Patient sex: F
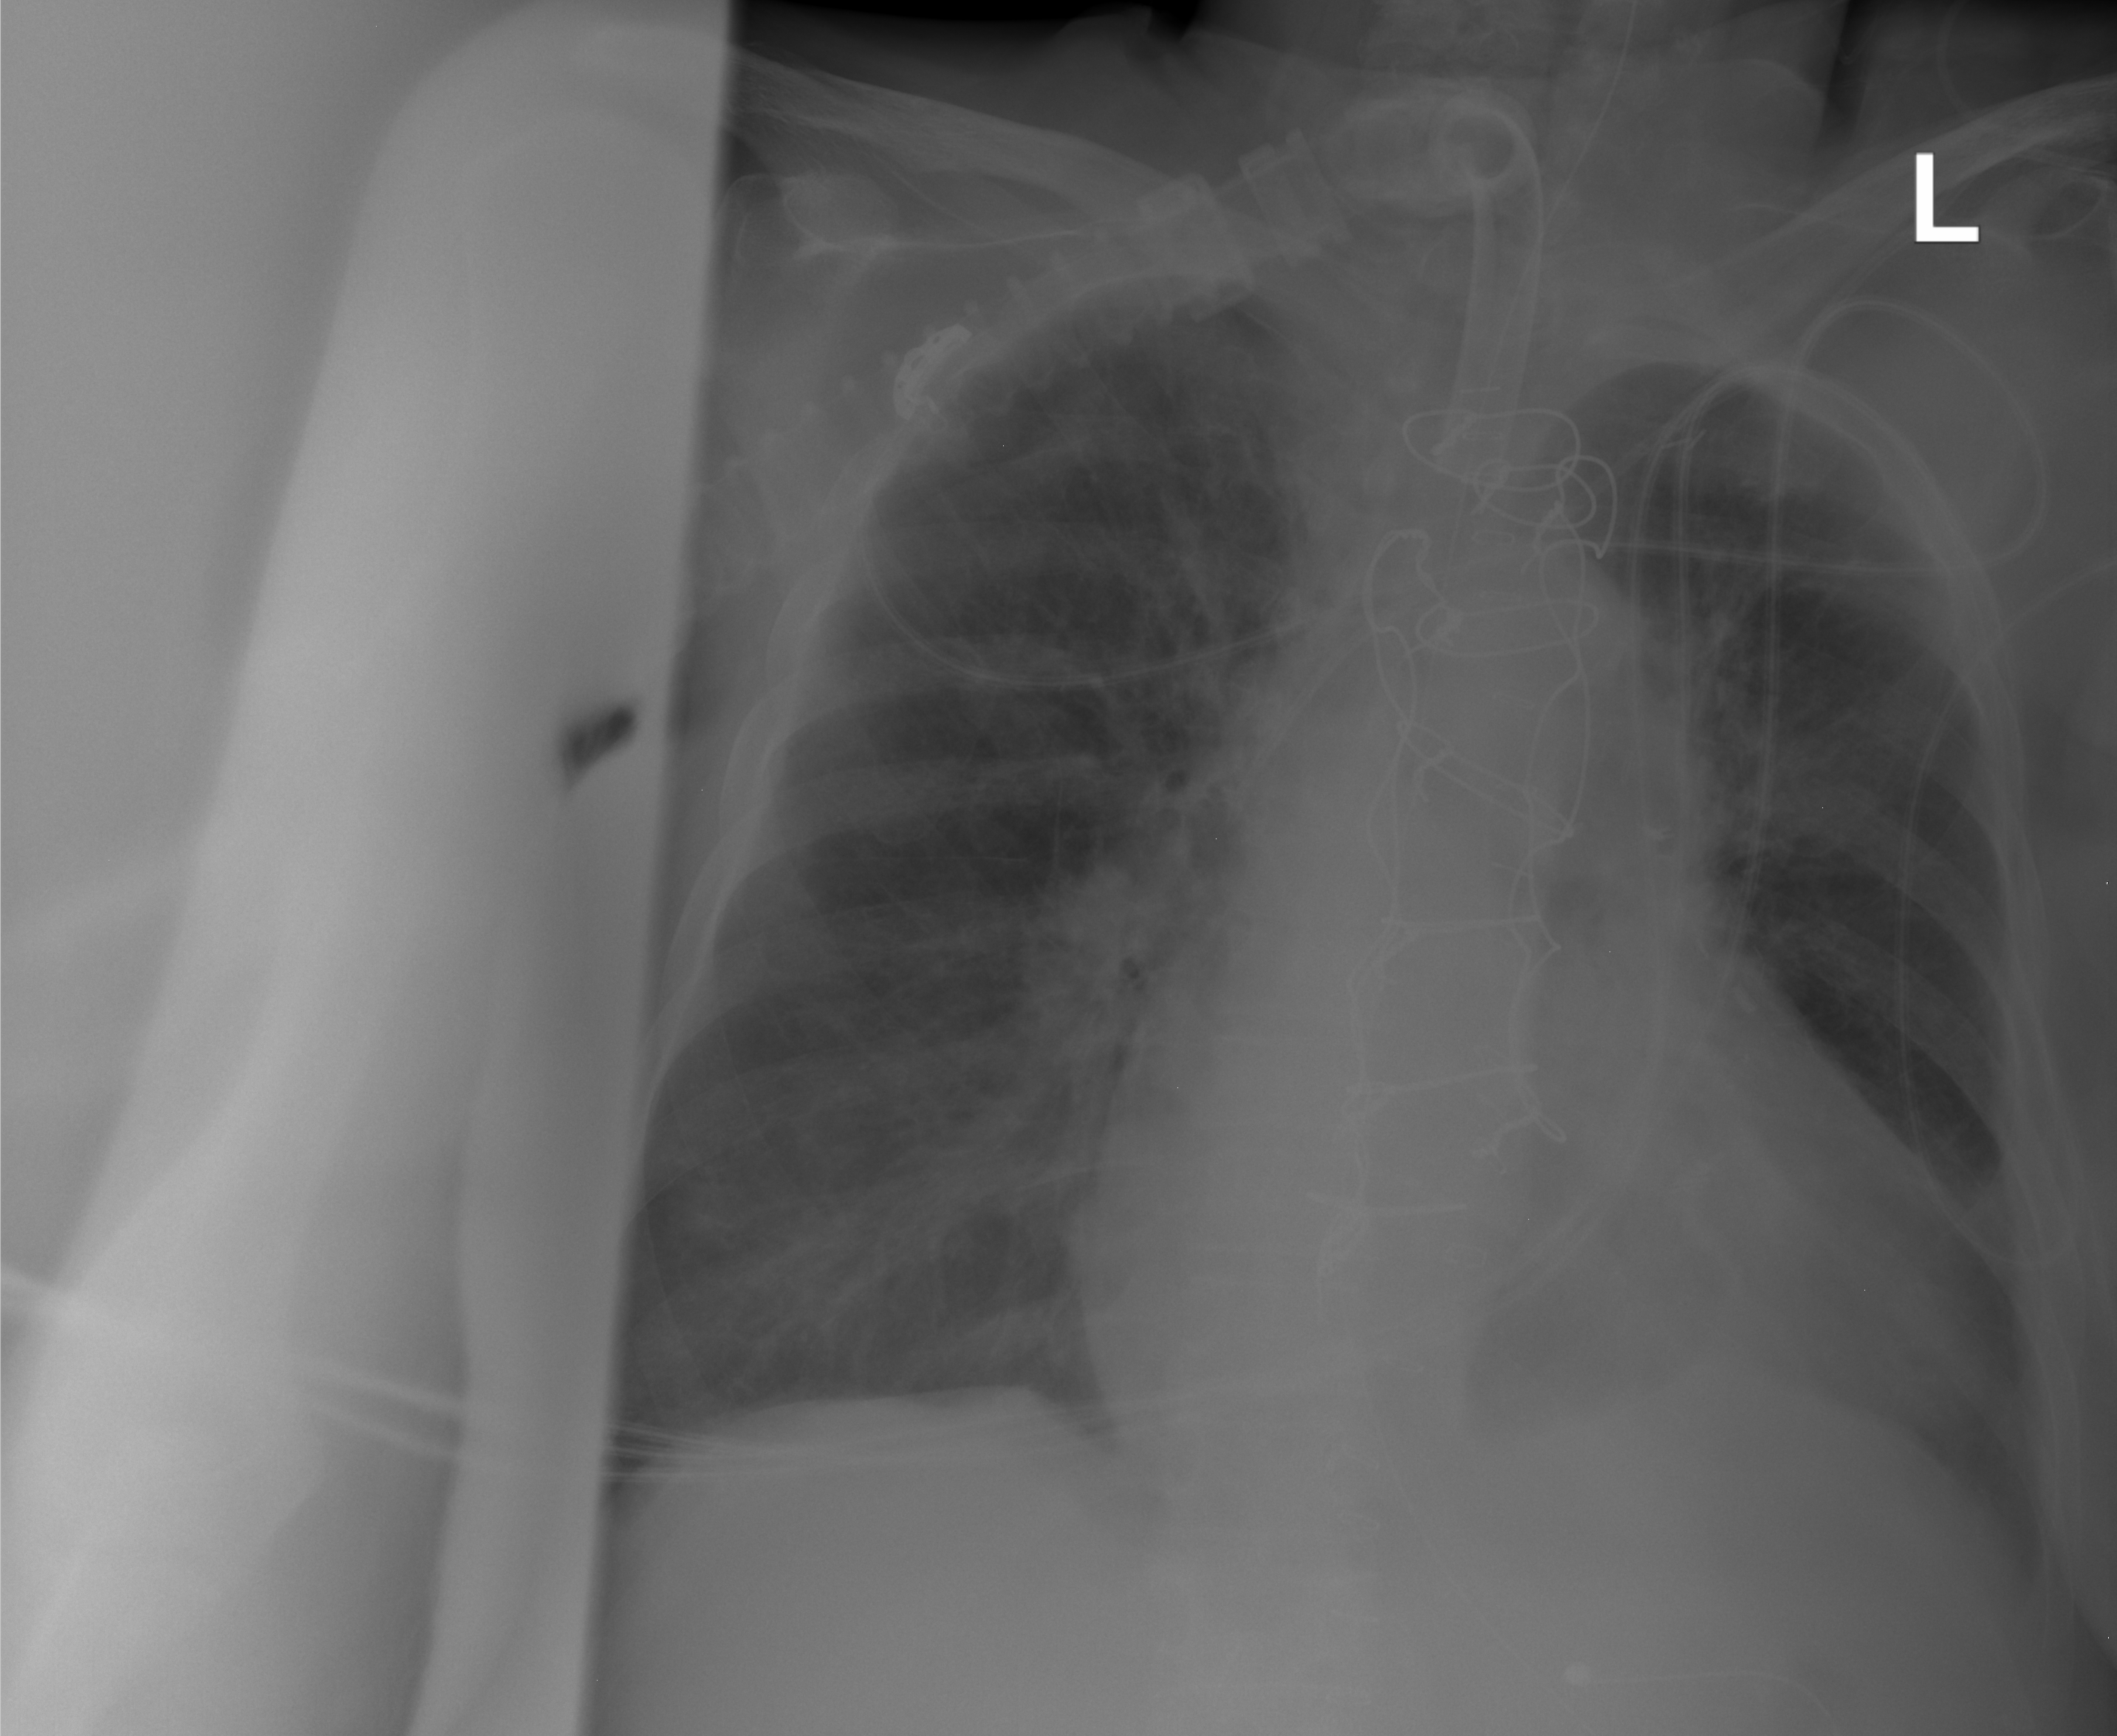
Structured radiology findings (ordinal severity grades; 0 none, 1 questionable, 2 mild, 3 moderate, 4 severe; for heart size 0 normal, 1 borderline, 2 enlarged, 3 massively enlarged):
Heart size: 2
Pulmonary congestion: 2
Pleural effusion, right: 0
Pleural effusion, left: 1
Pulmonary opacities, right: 2
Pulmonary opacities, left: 2
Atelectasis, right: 1
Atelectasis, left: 1